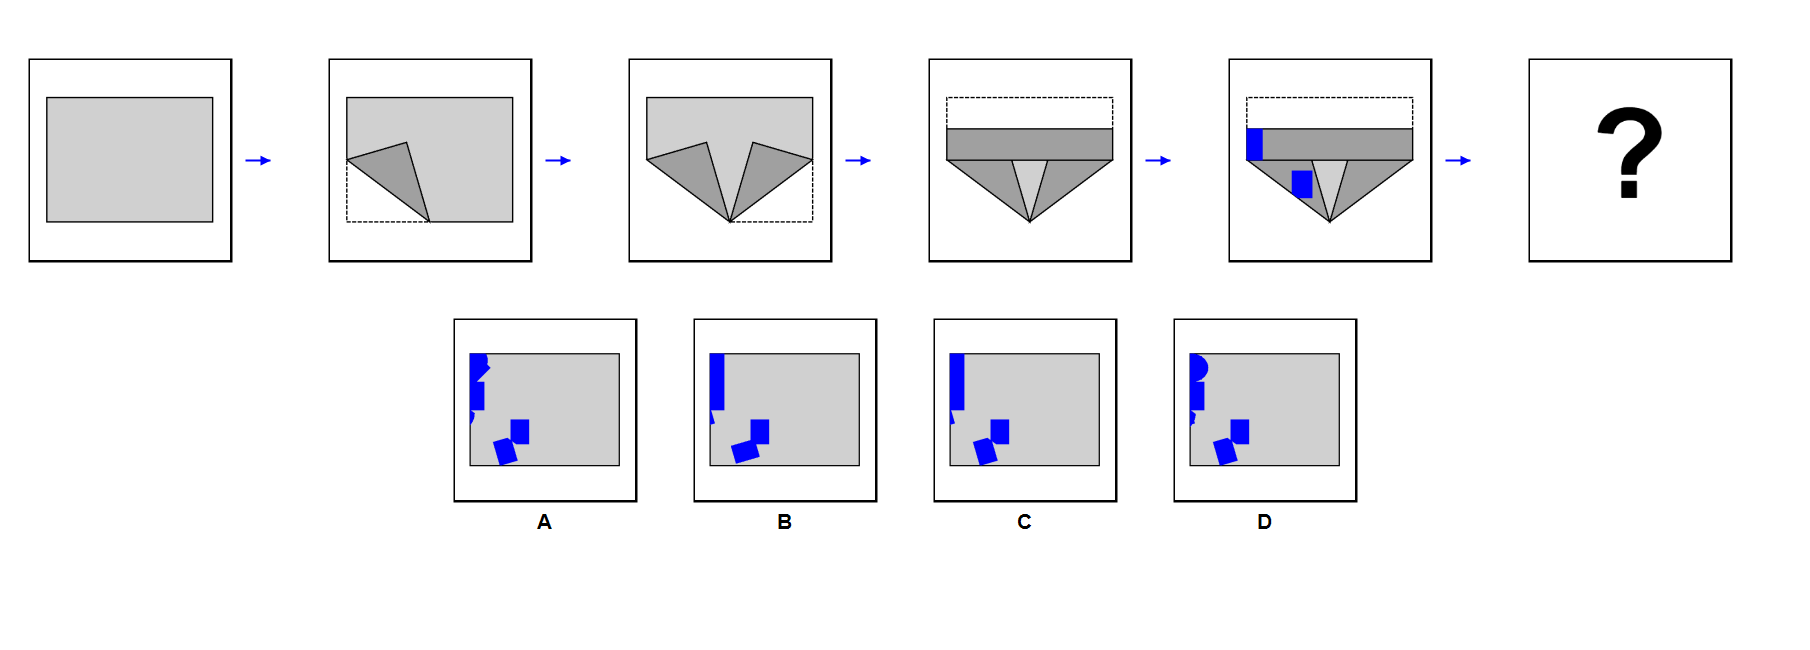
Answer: B